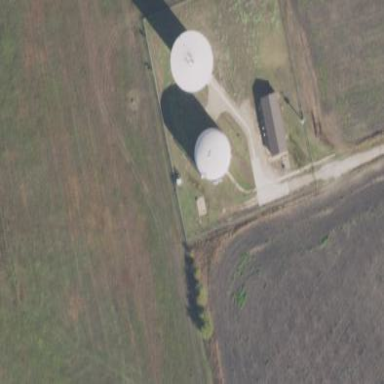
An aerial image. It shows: Water storage area.